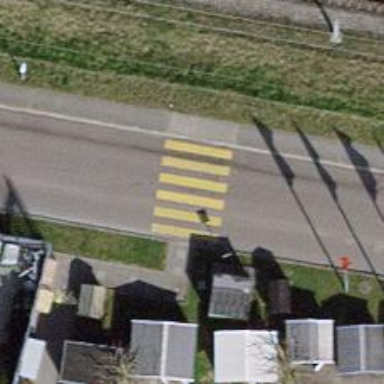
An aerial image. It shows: Marked road crossing.